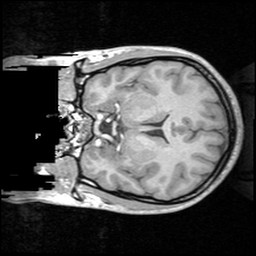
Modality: T1w
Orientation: coronal